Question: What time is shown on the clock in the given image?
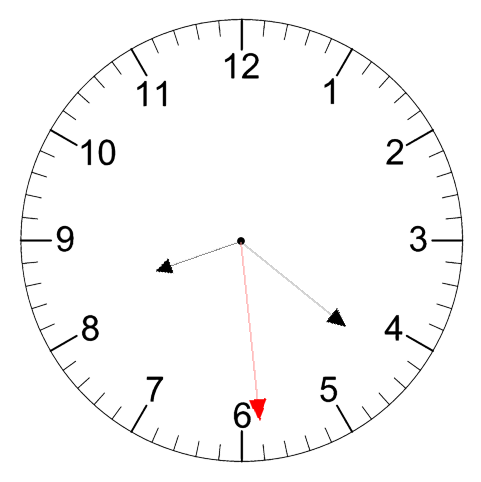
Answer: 08:21:29